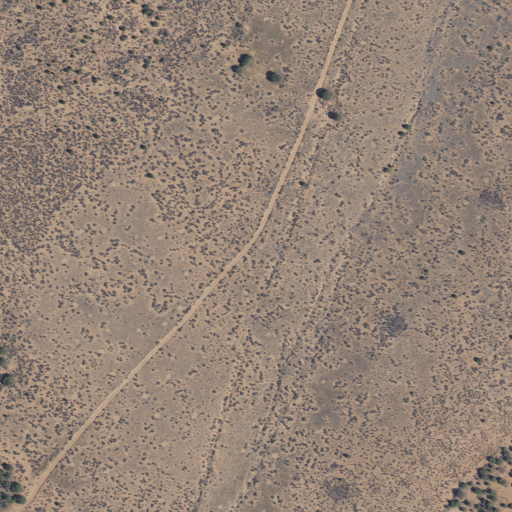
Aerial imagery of bench in Utah named Slickrock Bench containing shrub and grassland